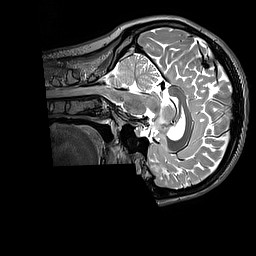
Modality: T2w
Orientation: sagittal
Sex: female
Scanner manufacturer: siemens
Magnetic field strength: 3 T
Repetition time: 3.2 s
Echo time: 0.409 s